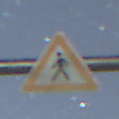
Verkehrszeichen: FussgaengerRechts
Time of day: Night
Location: Outdoor (Nature)
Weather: Clear
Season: NotSpecified
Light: Natural